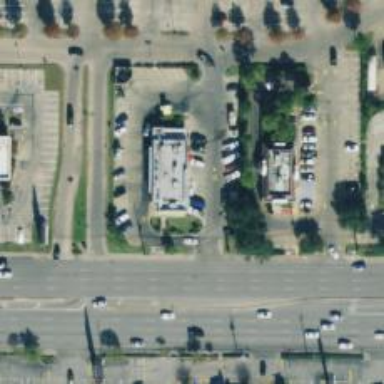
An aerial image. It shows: Parking space.